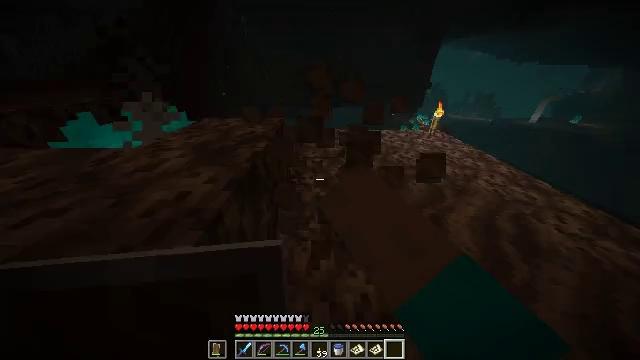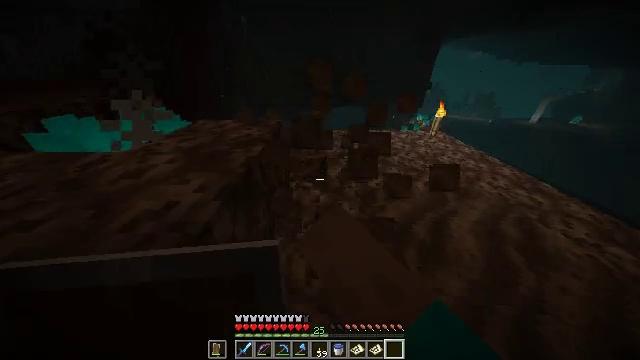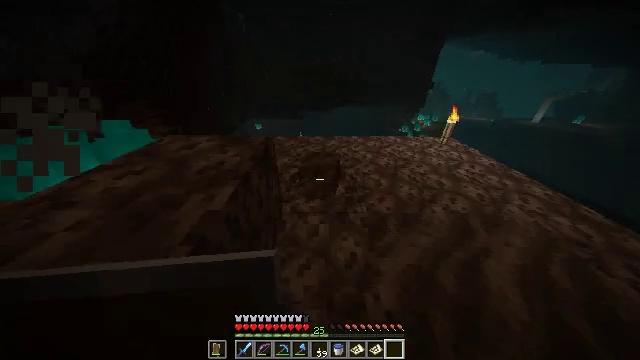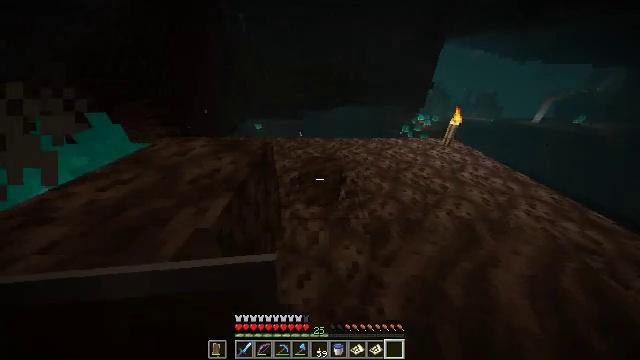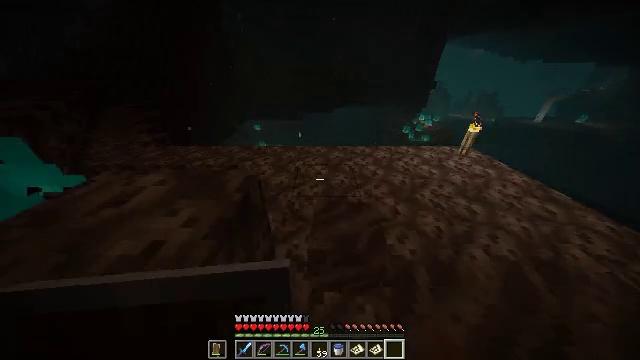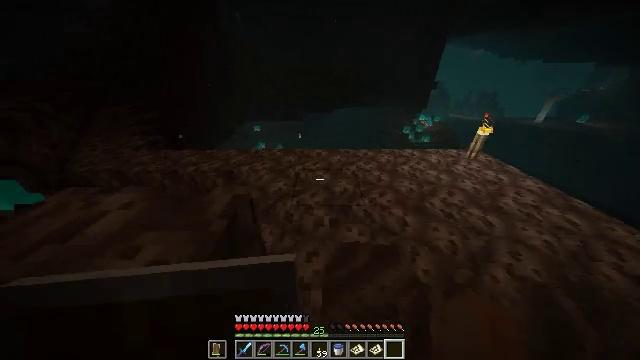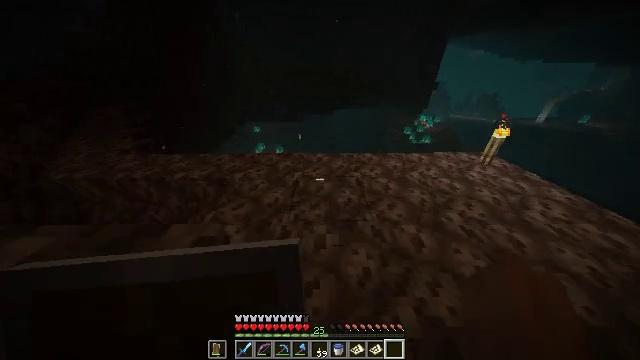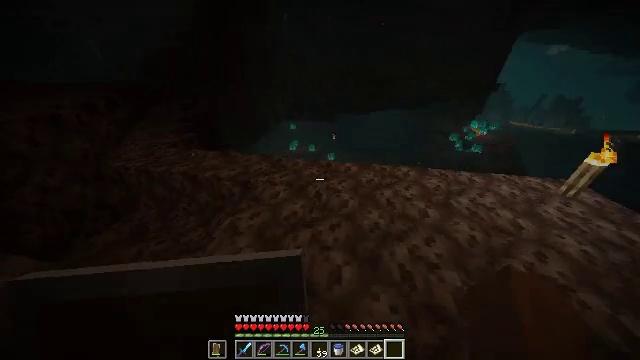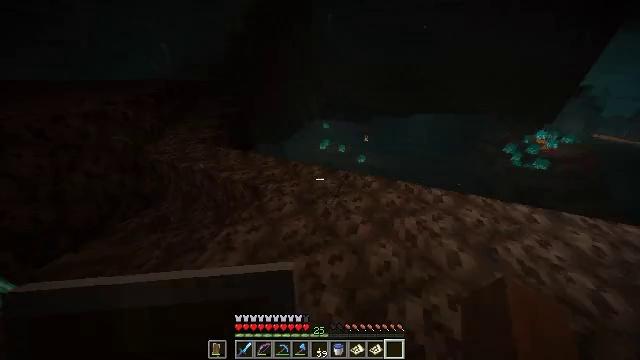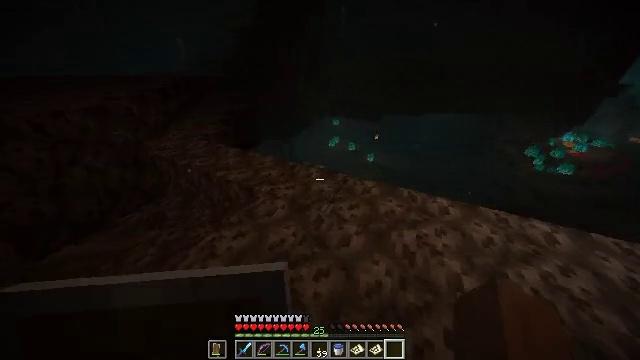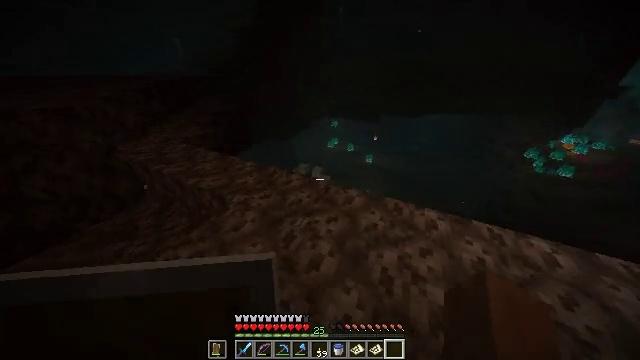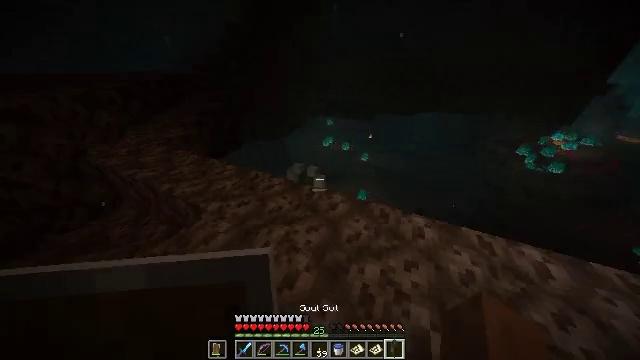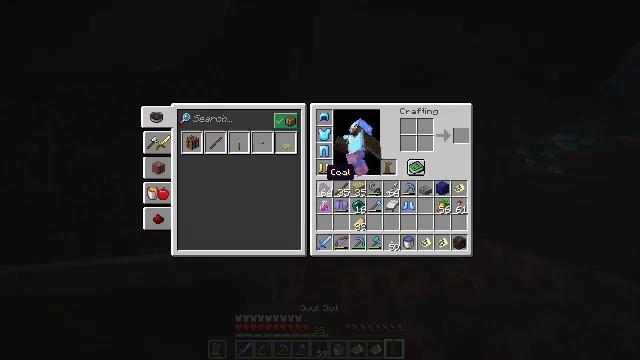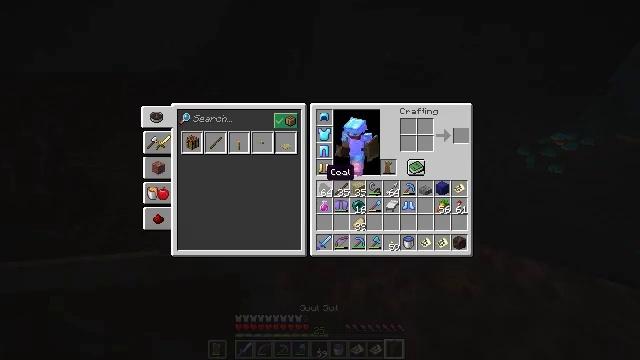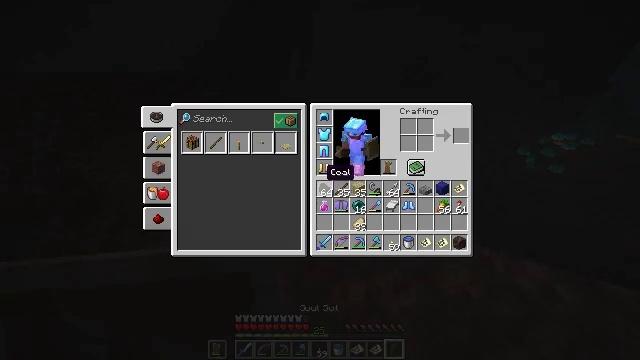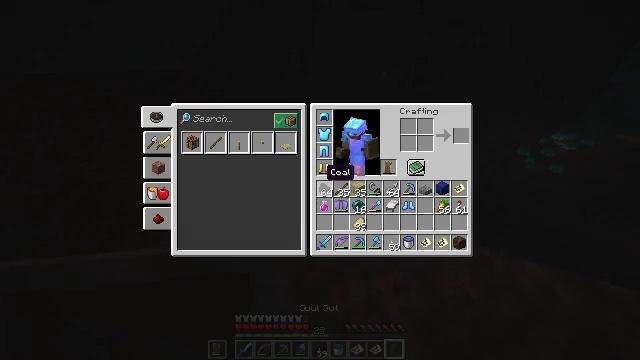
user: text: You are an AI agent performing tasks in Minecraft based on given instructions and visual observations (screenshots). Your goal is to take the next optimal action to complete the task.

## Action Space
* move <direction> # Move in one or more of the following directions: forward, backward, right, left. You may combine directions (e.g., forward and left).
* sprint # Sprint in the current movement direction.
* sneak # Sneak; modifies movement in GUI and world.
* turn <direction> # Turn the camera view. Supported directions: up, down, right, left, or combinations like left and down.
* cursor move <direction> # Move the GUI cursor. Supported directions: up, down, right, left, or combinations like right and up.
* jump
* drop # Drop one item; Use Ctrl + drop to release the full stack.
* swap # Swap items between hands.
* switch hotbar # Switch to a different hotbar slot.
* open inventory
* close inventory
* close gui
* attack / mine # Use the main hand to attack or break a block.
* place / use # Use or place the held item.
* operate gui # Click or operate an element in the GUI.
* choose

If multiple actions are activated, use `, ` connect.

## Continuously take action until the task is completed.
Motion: motion action
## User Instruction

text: Collect soul sand blocks.
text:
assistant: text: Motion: move forward, attack / mine
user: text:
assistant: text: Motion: move forward
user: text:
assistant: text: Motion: move forward
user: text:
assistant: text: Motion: move forward
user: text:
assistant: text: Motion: move forward
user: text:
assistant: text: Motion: move forward
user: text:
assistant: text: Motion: move forward and move right, turn left
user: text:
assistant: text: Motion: move forward and move right, turn left
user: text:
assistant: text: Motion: move forward and move right, turn left and down
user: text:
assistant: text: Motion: move forward and move right
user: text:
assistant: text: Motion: turn right
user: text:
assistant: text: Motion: open inventory
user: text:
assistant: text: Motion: open inventory
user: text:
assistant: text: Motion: no_op
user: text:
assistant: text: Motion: no_op
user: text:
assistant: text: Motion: no_op
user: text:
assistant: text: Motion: cursor move right
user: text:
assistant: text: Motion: no_op
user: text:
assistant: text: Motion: no_op
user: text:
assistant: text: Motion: cursor move right
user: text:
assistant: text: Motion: cursor move right
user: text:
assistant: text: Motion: cursor move right
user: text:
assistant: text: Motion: cursor move right
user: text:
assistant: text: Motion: cursor move right and down
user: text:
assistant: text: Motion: cursor move right and down
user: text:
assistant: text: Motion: no_op
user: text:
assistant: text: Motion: no_op
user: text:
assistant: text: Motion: no_op
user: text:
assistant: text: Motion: turn left
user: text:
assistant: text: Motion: turn left